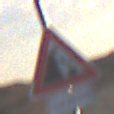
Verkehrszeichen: SteinschlagLinks
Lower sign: LaengeEinerStrecke6
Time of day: SunriseSunset
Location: Outdoor (Nature)
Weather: PartlyCloudy
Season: NotSpecified
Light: Natural